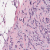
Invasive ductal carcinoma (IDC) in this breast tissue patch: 1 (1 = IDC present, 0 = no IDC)